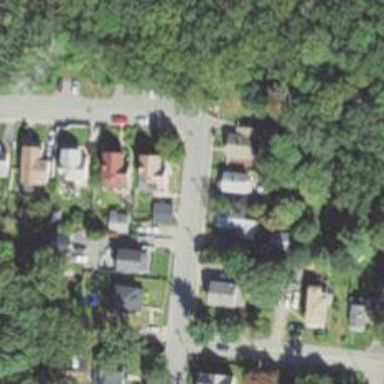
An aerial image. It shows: Residential driveway used as service road.